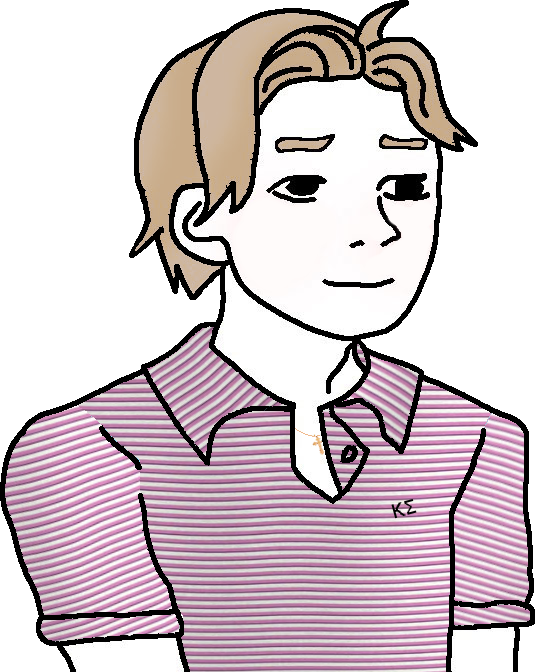
Label: 5_Trad_Boywife